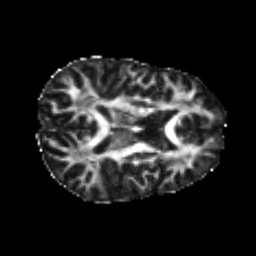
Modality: FA
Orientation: axial
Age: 22
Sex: male
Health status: healthy
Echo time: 0.074 s